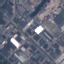
Label: Industrial